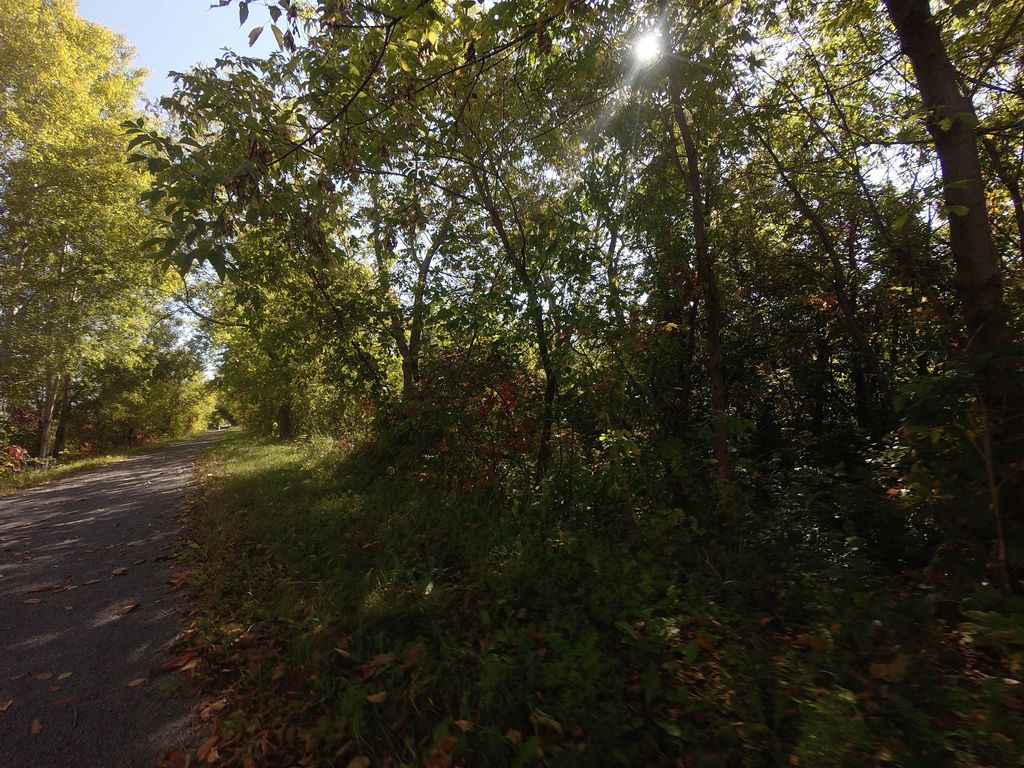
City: ottawa-gatineau